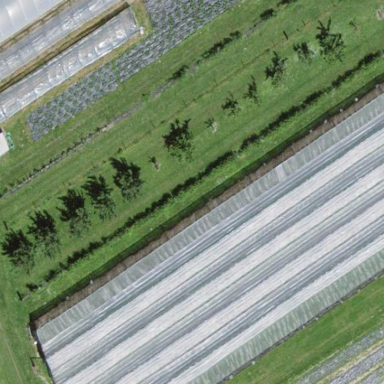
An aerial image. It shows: Greenhouse.